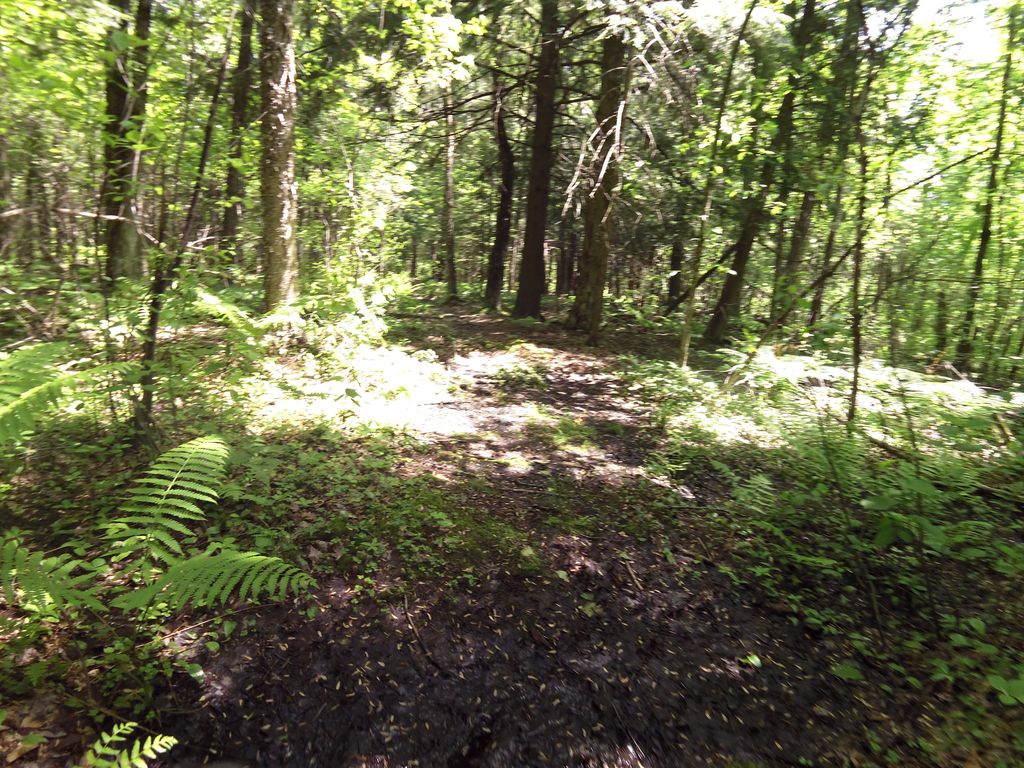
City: ottawa-gatineau